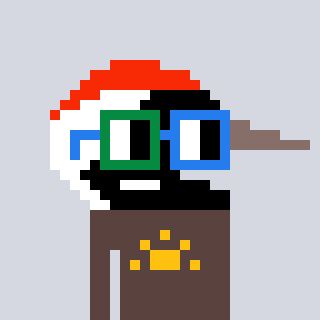
a pixel art character with square green and blue glasses, a crane-shaped head and a darkbrown-colored body on a cool background